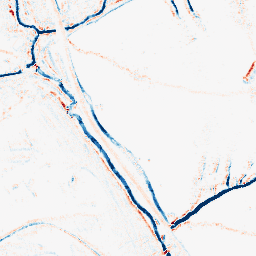
Category: morphological
Decomposition family: morphological_ellipse
Decomposition parameters: operation: average
width: 5
height: 5
Upsampling method: quintic
Upsampling parameters: scale: 4
Upsampling scale: 4